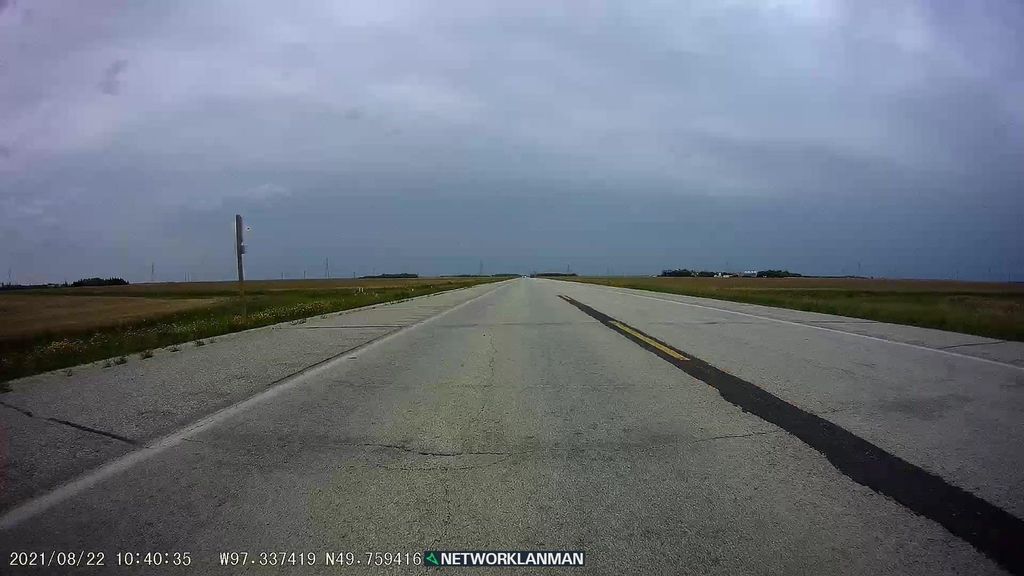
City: winnipeg